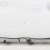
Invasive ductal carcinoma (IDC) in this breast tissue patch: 0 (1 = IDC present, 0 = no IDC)